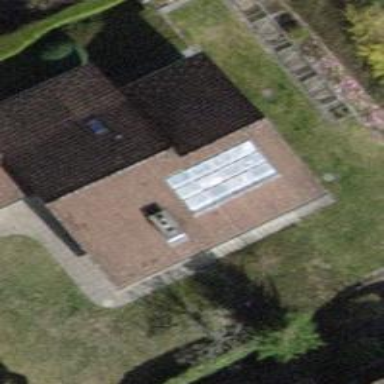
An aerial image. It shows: Solar power generator using photovoltaic panels.